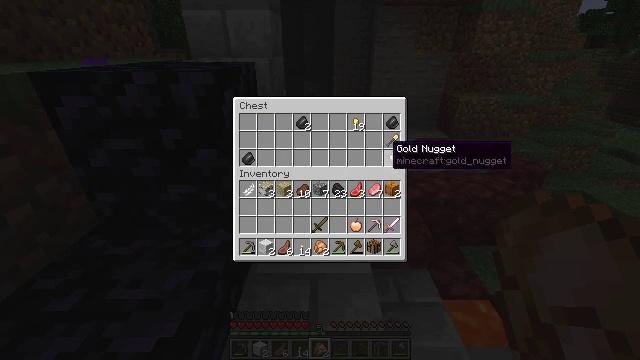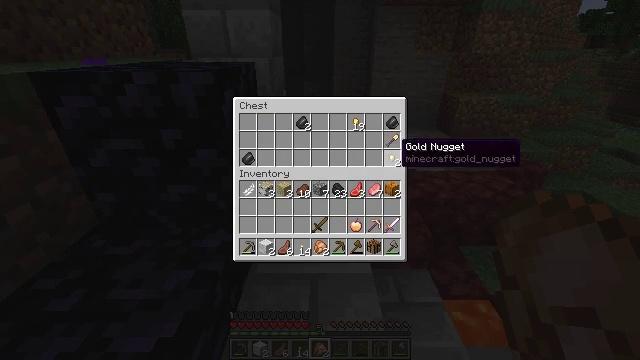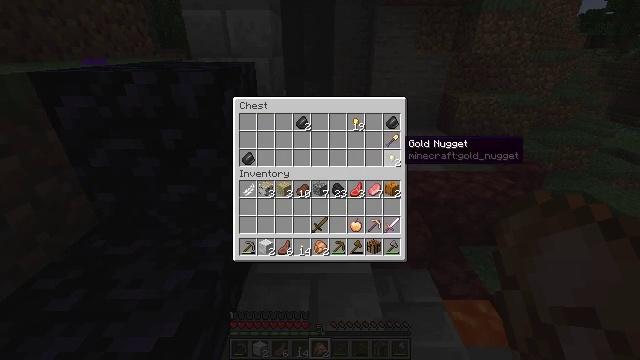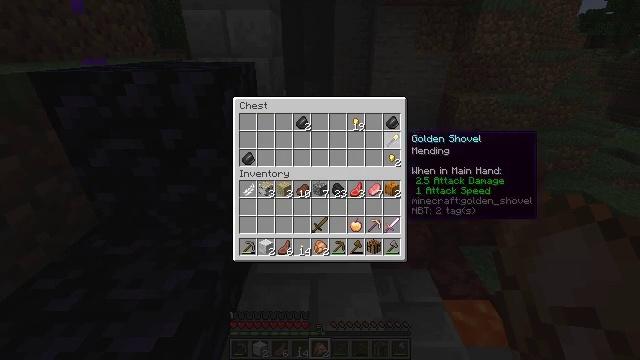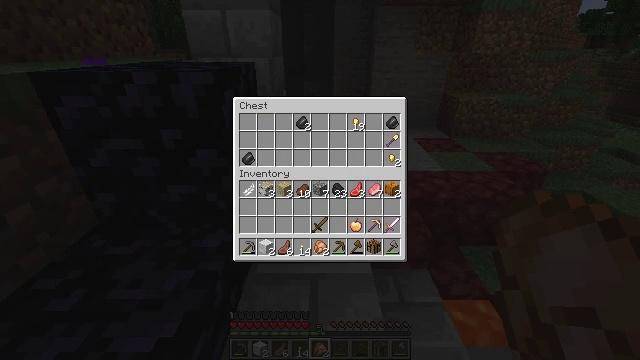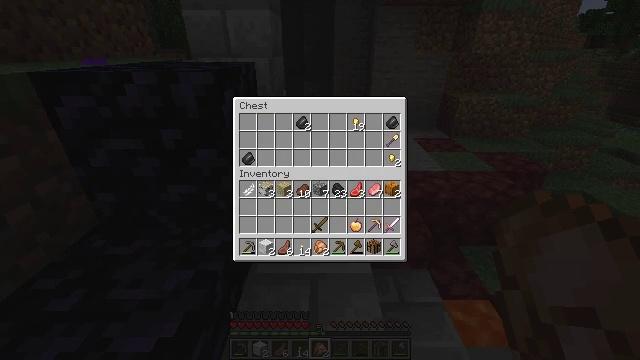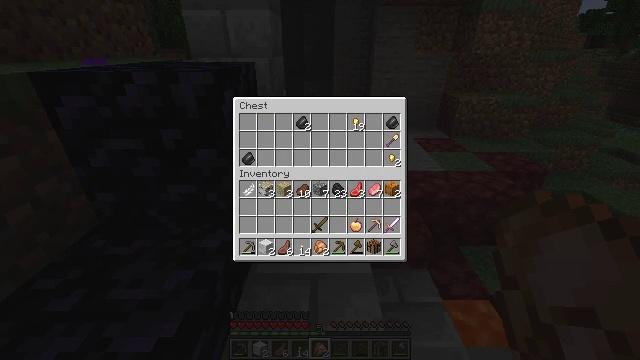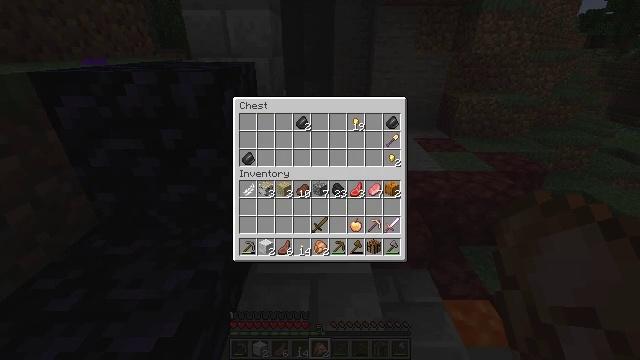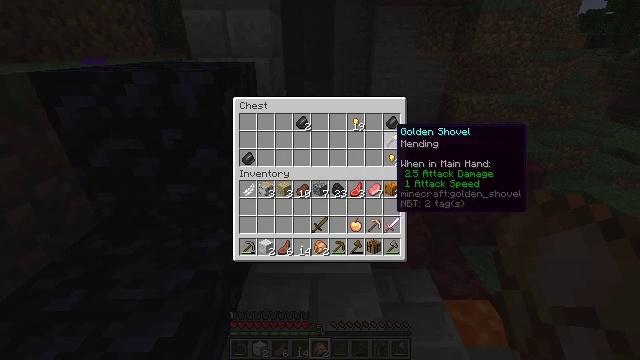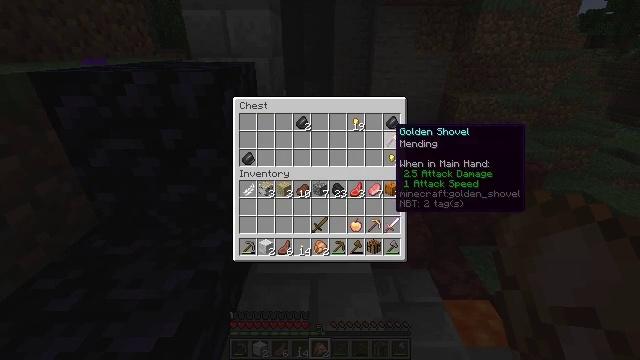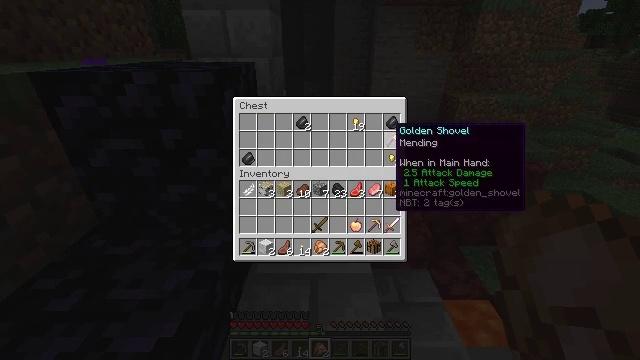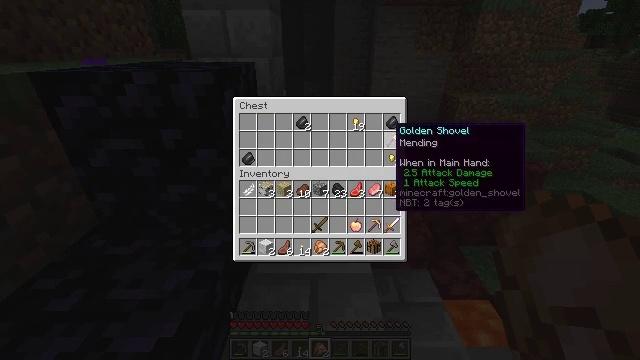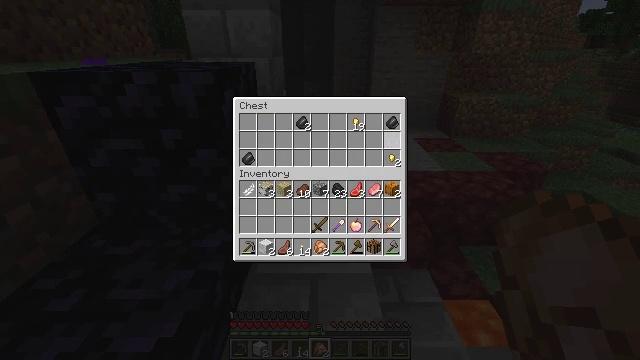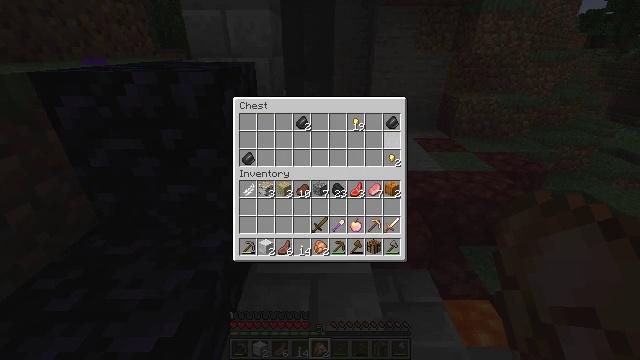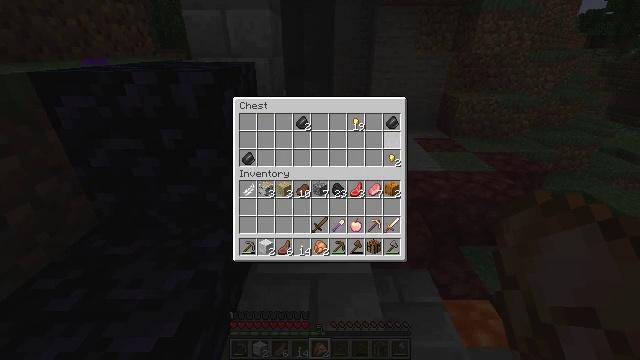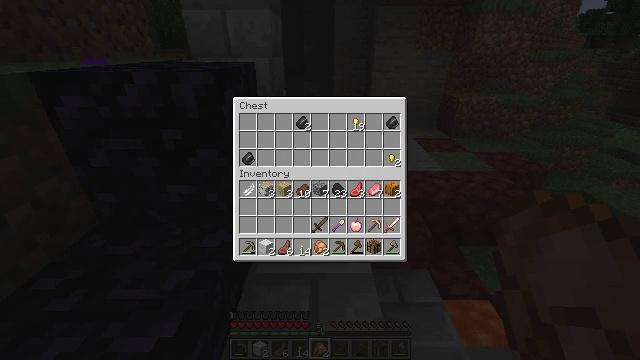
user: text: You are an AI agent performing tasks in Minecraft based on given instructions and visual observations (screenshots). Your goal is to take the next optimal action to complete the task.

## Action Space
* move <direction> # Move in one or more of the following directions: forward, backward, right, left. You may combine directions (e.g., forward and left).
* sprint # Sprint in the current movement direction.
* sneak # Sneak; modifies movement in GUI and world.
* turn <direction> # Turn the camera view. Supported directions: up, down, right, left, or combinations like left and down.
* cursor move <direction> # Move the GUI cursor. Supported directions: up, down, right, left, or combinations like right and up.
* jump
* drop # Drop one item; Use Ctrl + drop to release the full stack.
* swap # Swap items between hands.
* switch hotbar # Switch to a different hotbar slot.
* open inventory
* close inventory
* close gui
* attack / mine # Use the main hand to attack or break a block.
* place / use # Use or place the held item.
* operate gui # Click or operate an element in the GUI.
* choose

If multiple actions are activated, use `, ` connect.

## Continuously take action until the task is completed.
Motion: motion action
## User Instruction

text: Mine the chest to collect it.
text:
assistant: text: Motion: sneak, cursor move right
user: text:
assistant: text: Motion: sneak
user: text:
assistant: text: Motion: sneak
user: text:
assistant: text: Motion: sneak
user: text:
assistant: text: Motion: sneak
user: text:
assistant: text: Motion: sneak
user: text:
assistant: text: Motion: sneak
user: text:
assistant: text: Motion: sneak, cursor move left
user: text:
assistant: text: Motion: sneak
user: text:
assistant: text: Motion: sneak
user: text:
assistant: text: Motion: sneak
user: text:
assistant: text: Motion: sneak, operate gui
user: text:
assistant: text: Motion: sneak, operate gui
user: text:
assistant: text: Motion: sneak, operate gui
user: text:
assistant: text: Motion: sneak, cursor move right
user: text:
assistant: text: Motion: sneak
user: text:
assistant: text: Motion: sneak
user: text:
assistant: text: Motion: sneak
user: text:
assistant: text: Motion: sneak
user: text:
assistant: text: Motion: sneak, cursor move left
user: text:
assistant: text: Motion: sneak
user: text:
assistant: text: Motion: sneak
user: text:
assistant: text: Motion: sneak
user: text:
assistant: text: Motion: sneak
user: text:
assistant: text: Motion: sneak
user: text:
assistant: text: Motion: sneak
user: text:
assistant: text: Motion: sneak
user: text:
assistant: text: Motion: sneak
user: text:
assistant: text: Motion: sneak, operate gui
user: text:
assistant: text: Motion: sneak, operate gui